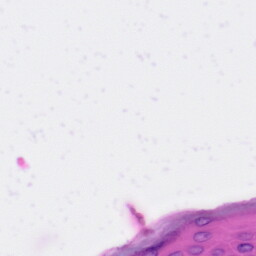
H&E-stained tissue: Skin